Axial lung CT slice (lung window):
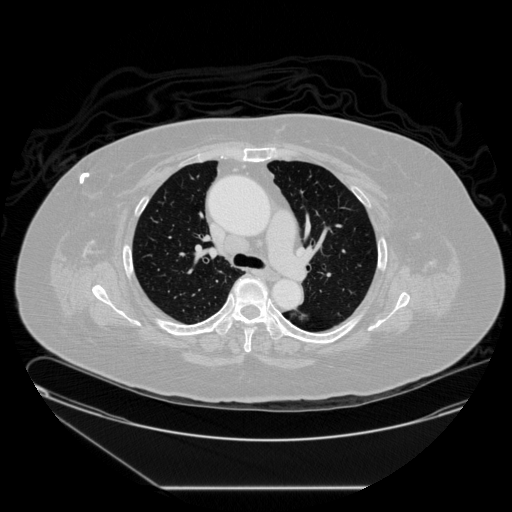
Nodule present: yes
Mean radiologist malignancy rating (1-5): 3.5